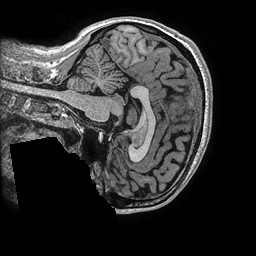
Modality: T1w
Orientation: sagittal
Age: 33
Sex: female
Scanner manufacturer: ge
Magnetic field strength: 3 T
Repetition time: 0.006952 s
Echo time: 0.00292 s